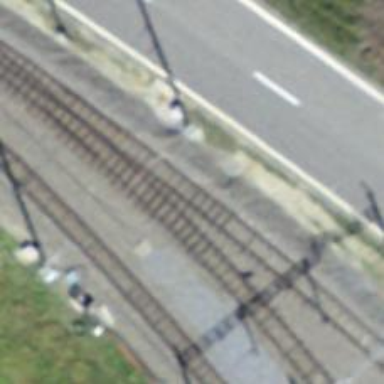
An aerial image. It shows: Narrow-gauge railway siding with electrified contact line.